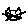
Label: cat